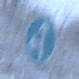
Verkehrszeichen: VorgeschriebeneFahrtrichtungGeradeausOderLinks
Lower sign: BesondereFahrzeugeUndTransportgueter11
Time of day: Midday
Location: Outdoor (Nature)
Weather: Overcast
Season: Winter
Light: Natural